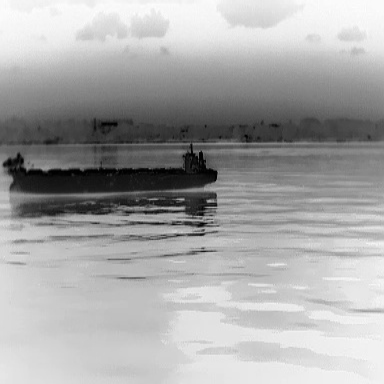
There are two objects shown in the infrared image, including a liner, and a canoe.